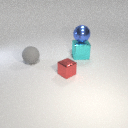
large blue metal sphere above large cyan metal cube